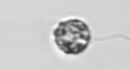
Label: coccolithophorid